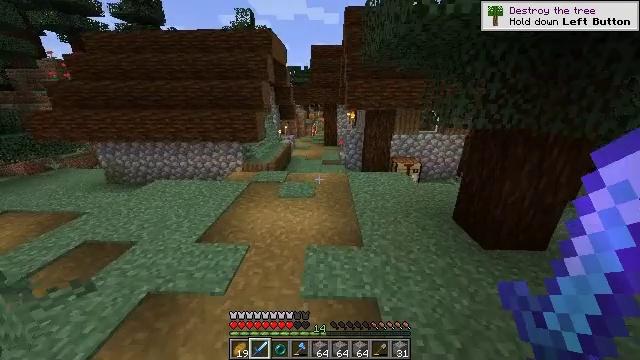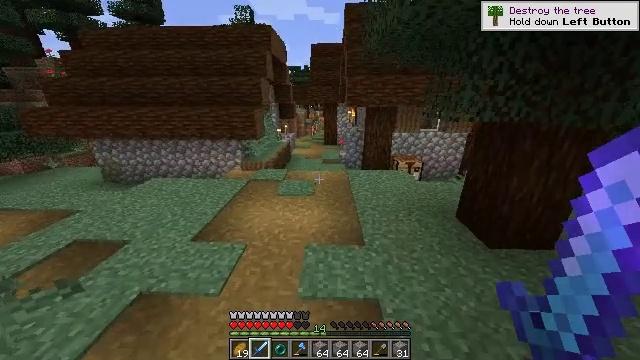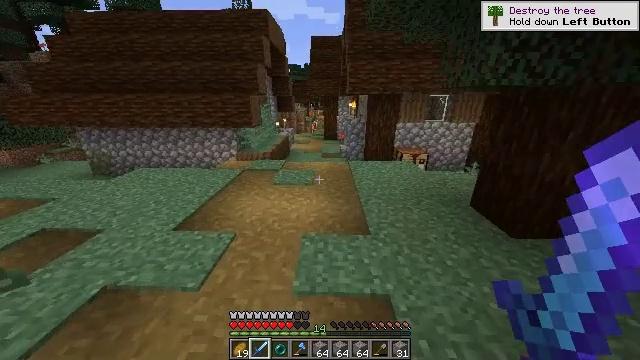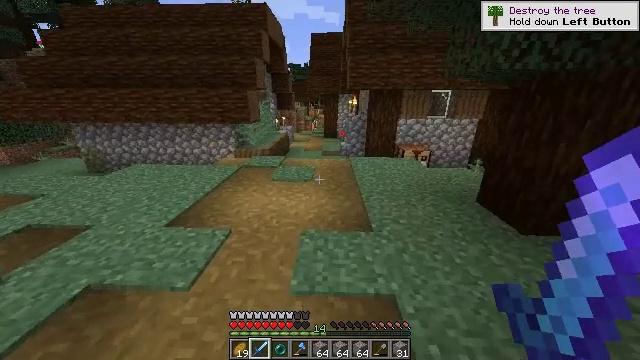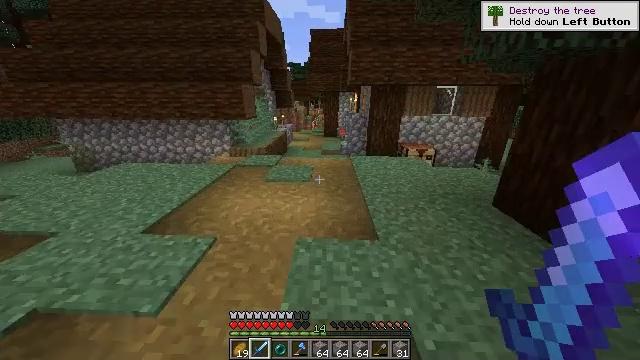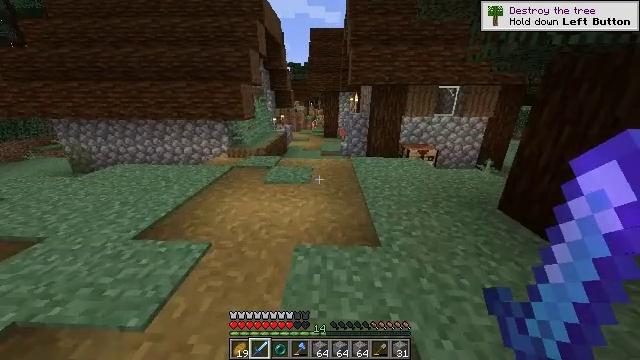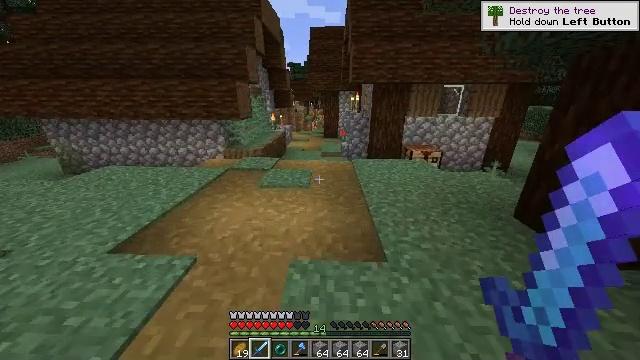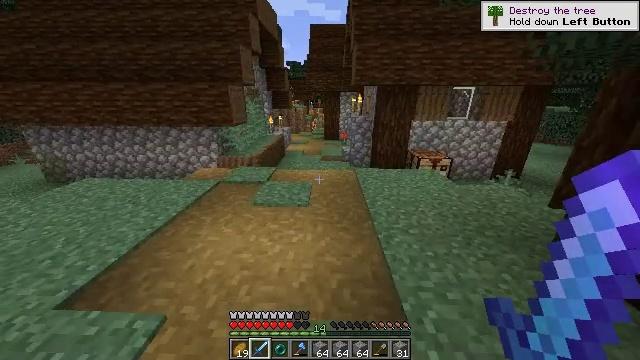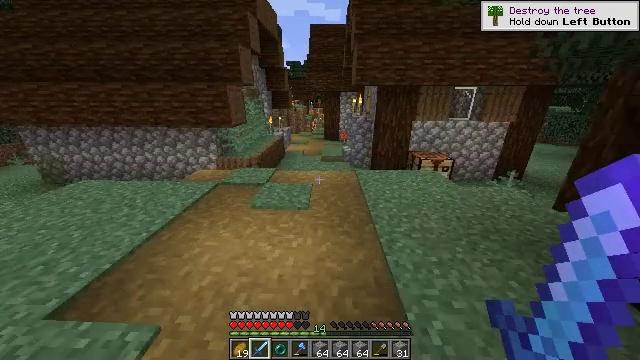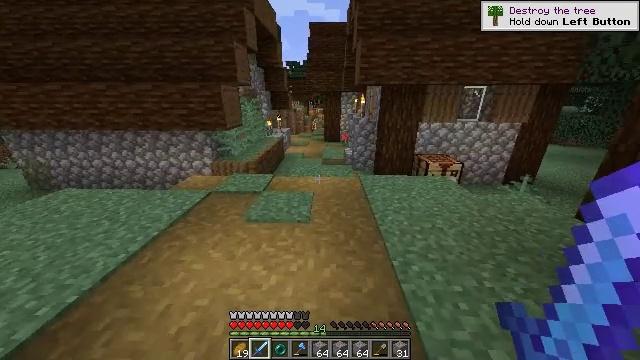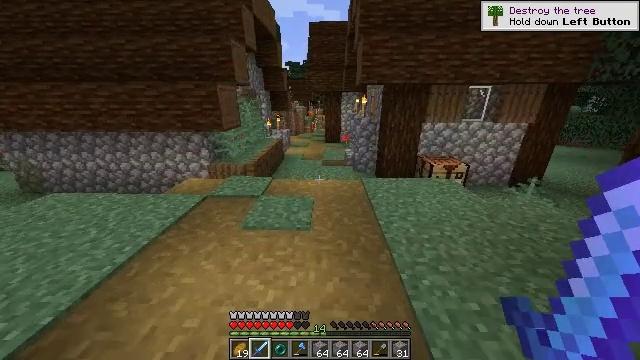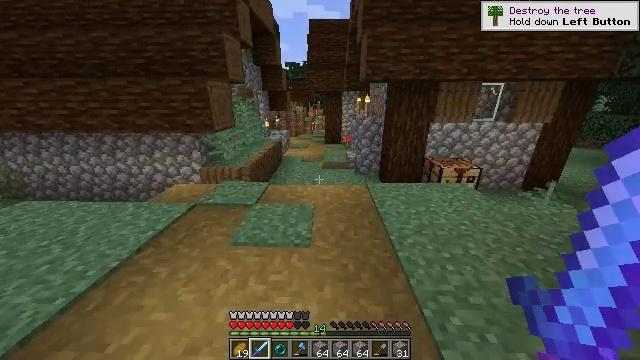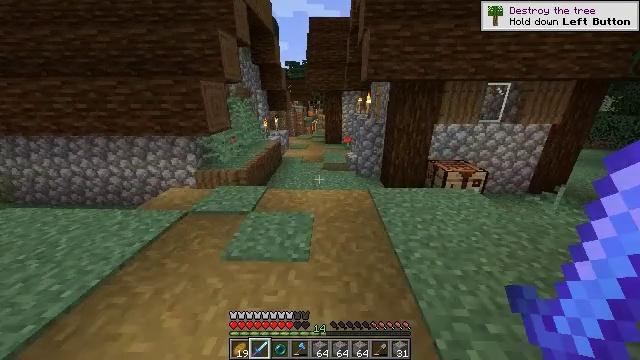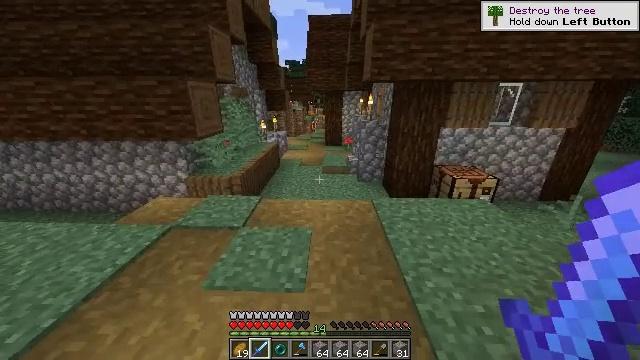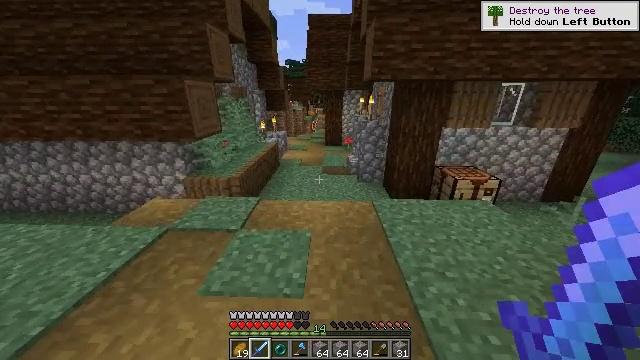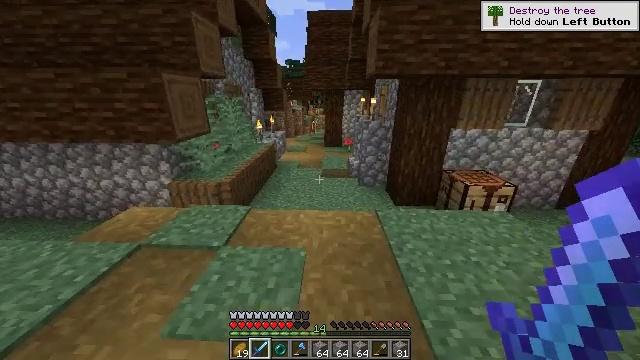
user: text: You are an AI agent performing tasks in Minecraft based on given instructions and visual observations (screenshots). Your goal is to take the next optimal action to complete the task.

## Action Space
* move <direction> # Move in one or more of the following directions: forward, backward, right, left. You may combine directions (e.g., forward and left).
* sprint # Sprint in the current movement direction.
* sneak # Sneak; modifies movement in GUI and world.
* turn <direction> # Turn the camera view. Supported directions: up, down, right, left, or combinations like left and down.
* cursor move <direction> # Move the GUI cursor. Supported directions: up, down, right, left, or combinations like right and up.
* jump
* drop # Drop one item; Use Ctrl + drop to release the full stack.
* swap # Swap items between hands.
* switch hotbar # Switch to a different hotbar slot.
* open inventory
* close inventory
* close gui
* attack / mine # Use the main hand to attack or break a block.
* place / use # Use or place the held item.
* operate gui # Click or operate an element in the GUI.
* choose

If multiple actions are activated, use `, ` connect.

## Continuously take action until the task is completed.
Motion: motion action
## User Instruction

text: Mine the torch on the wall.
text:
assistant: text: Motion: move forward
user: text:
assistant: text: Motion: move forward
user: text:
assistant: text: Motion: move forward
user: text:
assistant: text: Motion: move forward
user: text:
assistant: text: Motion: move forward
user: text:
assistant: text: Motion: move forward
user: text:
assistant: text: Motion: move forward
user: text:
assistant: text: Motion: move forward
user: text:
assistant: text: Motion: move forward
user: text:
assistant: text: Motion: move forward
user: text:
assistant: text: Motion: move forward
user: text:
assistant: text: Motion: move forward
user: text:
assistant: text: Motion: move forward
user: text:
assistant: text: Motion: move forward
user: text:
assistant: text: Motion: move forward
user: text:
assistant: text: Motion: move forward
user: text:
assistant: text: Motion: move forward
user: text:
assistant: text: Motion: move forward
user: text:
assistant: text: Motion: move forward, sprint
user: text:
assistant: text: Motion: move forward, sprint
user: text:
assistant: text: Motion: move forward, sprint
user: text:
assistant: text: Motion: move forward, sprint
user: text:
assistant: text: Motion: move forward, sprint, turn left
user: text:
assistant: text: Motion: move forward
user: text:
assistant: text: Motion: move forward
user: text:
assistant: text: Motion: move forward
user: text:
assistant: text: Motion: move forward
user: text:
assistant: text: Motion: move forward
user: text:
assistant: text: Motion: move forward
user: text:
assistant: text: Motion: move forward